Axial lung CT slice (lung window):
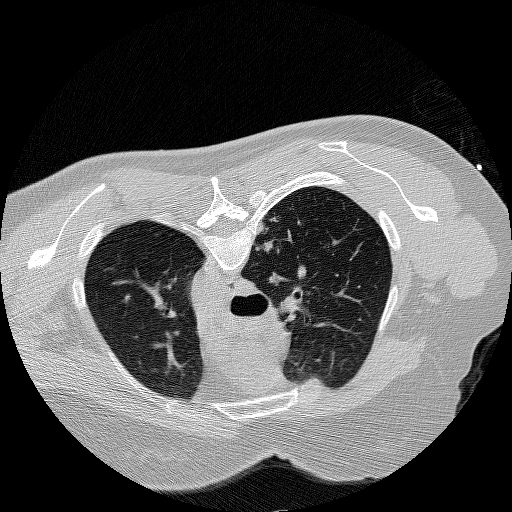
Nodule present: yes
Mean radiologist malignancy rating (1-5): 5